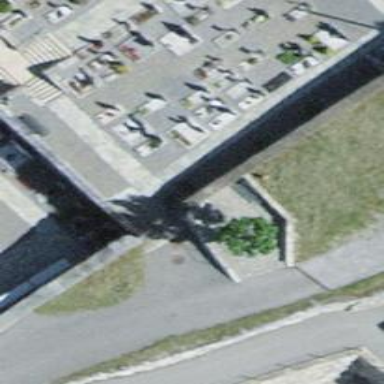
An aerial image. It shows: Bench for seating.